Question: I'm writing a web-script to handle VPS Creation and Destruction. On the admin page, I use Twitter Bootstrap to show an alert for success and failure messages. Here lies the problem, the '.alert-success' div works, but the '.alert-error' doesn't. I have most of my code (minus the PHP script), posted on a <URL>.
I have some screenshots on how it looks for me on Internet Explorer 11 <URL>.

Please note that the alert-success area works. I use a Custom Bootstrap to change the font, but that's it. I created it using the getbootstrap.com website, so I doubt it's that.
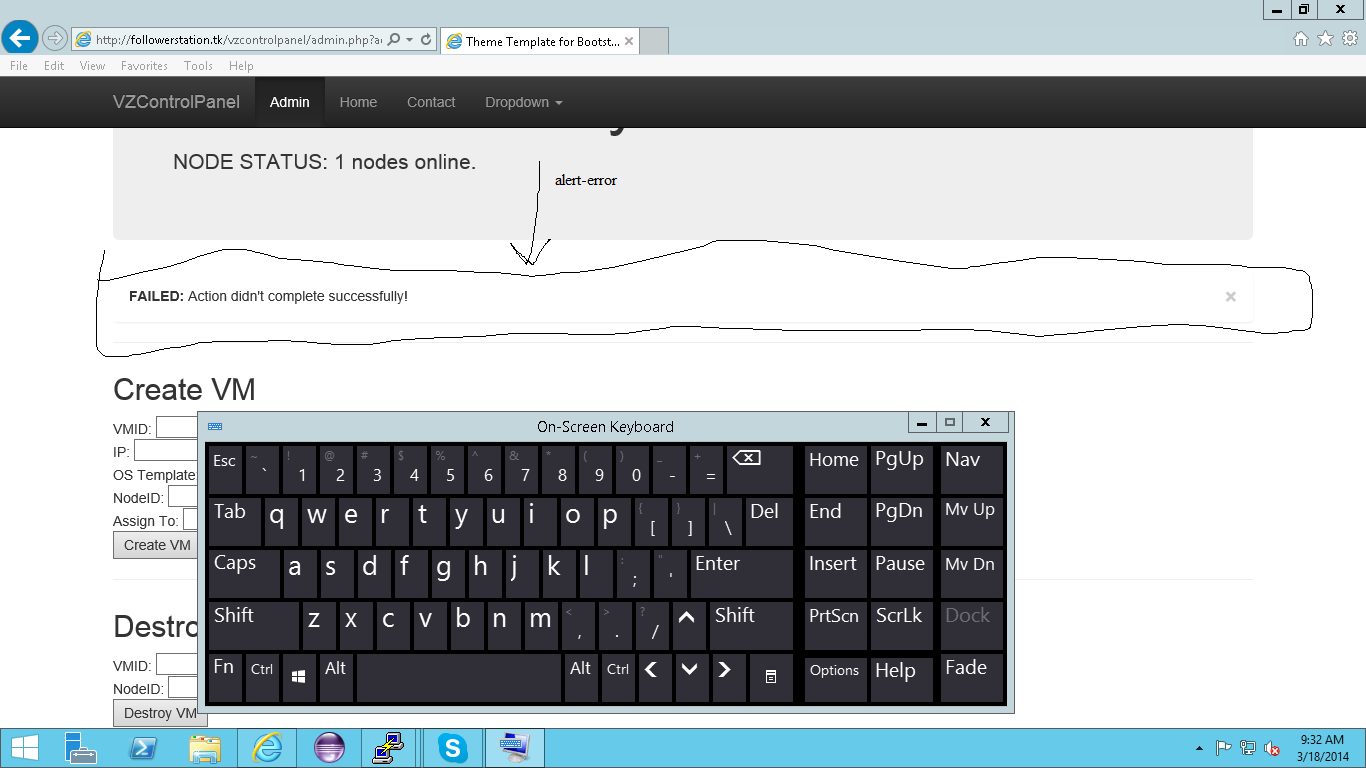
Answer: they have changed alert-error to alert-danger.
And please access jquery before bootstrap as Felix has said..
this ran fine on my pc:
'''
<!DOCTYPE html>
<html lang="en">
<head>
<meta charset="utf-8">
<meta http-equiv="X-UA-Compatible" content="IE=edge">
<meta name="viewport" content="width=device-width, initial-scale=1">
<meta name="description" content="">
<meta name="author" content="">
<title>Theme Template for Bootstrap</title>
<!-- Bootstrap core CSS -->
<link href="Assets/css/bootstrap.min.css" rel="stylesheet">
<link href="Assets/css/bootstrap-theme.min.css" rel="stylesheet">
<style>
HR {
page-break-before: always;
padding-bottom: 10px;
}
</style>
<!-- Bootstrap theme -->
<!-- HTML5 shim and Respond.js IE8 support of HTML5 elements and media queries -->
<!--[if lt IE 9]>
<script src="https://oss.maxcdn.com/libs/html5shiv/3.7.0/html5shiv.js"></script>
<script src="https://oss.maxcdn.com/libs/respond.js/1.4.2/respond.min.js"></script>
<![endif]-->
</head>
<body role="document">
<!-- Fixed navbar -->
<div class="navbar navbar-inverse navbar-fixed-top" role="navigation">
<div class="container">
<div class="navbar-header">
<button type="button" class="navbar-toggle" data-toggle="collapse" data-target=".navbar-collapse">
<span class="sr-only">Toggle navigation</span>
<span class="icon-bar"></span>
<span class="icon-bar"></span>
<span class="icon-bar"></span>
</button>
<a class="navbar-brand" href="#">VZControlPanel</a>
</div>
<div class="navbar-collapse collapse">
<ul class="nav navbar-nav">
<li class="active"><a href="#">Admin</a></li>
<li><a href="login.php">Home</a></li>
<li><a href="#contact">Contact</a></li>
<li class="dropdown">
<a href="#" class="dropdown-toggle" data-toggle="dropdown">Dropdown <b class="caret"></b></a>
<ul class="dropdown-menu">
<li><a href="#">Action</a></li>
<li><a href="#">Another action</a></li>
<li><a href="#">Something else here</a></li>
<li class="divider"></li>
<li class="dropdown-header">Nav header</li>
<li><a href="#">Separated link</a></li>
<li><a href="#">One more separated link</a></li>
</ul>
</li>
</ul>
</div><!--/.nav-collapse -->
</div>
</div>
<div class="container theme-showcase" role="main">
<!-- Main jumbotron for a primary marketing message or call to action -->
<div class="jumbotron">
<h1>Admin Summary</h1>
<p>NODE STATUS: 1 nodes online.</p>
</div>
<?php
$success=0;
if($success===1) {
echo '<div class="alert alert-success">';
echo '<strong>SUCCESS:</strong> Action completed successfully!';
echo '<a class="close" data-dismiss="alert">x</a>';
echo '</div>';
} else if($success===0) {
echo '<div class="alert alert-danger">';
echo "<strong>FAILED:</strong> Action didn't complete successfully!";
echo '<a class="close" data-dismiss="alert">x</a>';
echo '</div>';
}
?>
<hr>
<h2>Create VM</h2>
<form action="admin.php" method="get">
<input name="action" value="create" type="hidden">
VMID: <input name="id" type="text"><br>
IP: <input name="ip" type="text"><br>
OS Template: <input name="os" type="text"><br>
NodeID: <input name="nid" type="text"><br>
Assign To: <input name="user" type="text"><br>
<input name="submit" value="Create VM" type="submit">
</form>
<hr>
<h2>Destroy VM</h2>
<form action="admin.php" method="get">
<input name="action" value="destroy" type="hidden">
VMID: <input name="id" type="text"><br>
NodeID: <input name="nid" type="number" maxlength="3"><br>
<input name="submit" type="submit" value="Destroy VM">
</form>
</div> <!-- /container -->
<!-- Bootstrap core JavaScript
================================================== -->
<!-- Placed at the end of the document so the pages load faster -->
<script src="https://ajax.googleapis.com/ajax/libs/jquery/1.11.0/jquery.min.js"></script>
<script src="//netdna.bootstrapcdn.com/bootstrap/3.1.1/js/bootstrap.min.js"></script>
</body>
</html>
'''